Field crop: tomato
Growth stage: 1
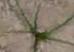
Species: cyperus